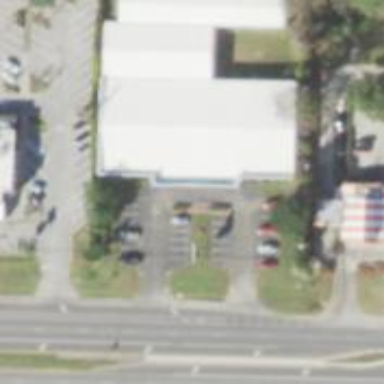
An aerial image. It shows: Parking space.